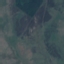
Label: HerbaceousVegetation